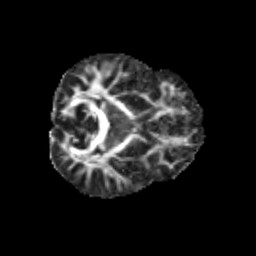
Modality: FA
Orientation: axial
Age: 10
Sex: male
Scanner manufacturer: siemens
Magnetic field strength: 3 T
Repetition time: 3.8 s
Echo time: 0.07 s